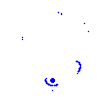
Particle: pion